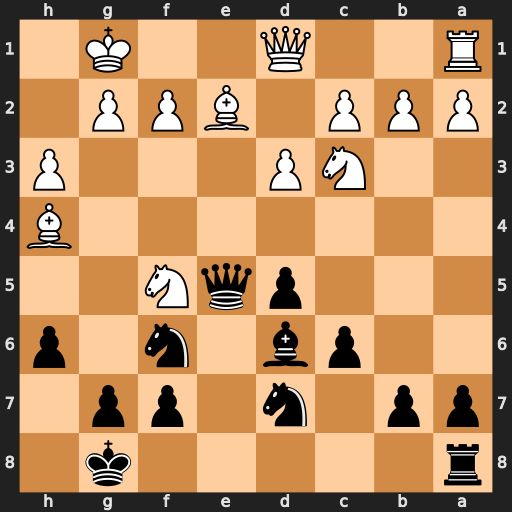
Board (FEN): r5k1/pp1n1pp1/2pb1n1p/3pqN2/7B/2NP3P/PPP1BPP1/R2Q2K1
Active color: b
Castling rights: -
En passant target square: -
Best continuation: Qh2+ Kf1 Qh1#